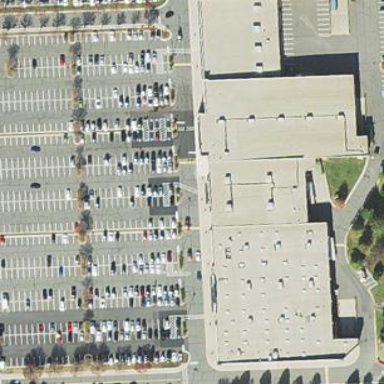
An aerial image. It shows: Retail building.